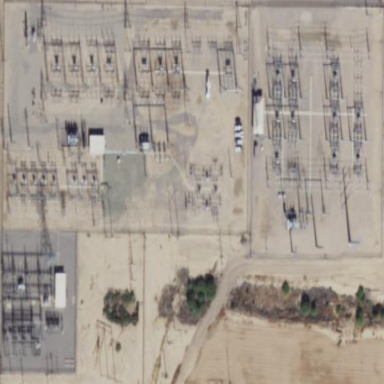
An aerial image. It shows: Outdoor distribution substation protected by fence.